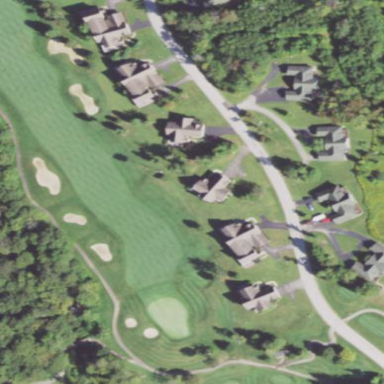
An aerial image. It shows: Green golf area with grass land use.